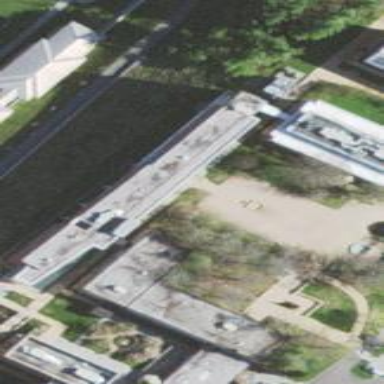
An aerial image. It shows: College building.